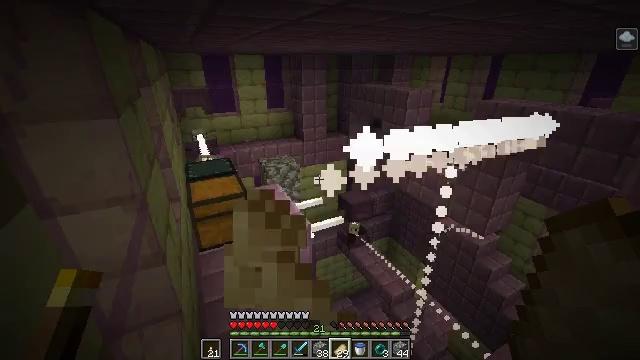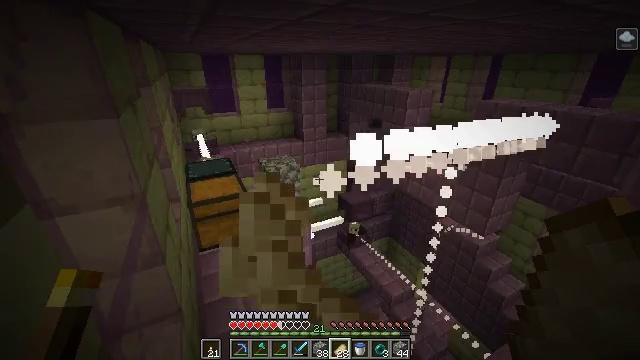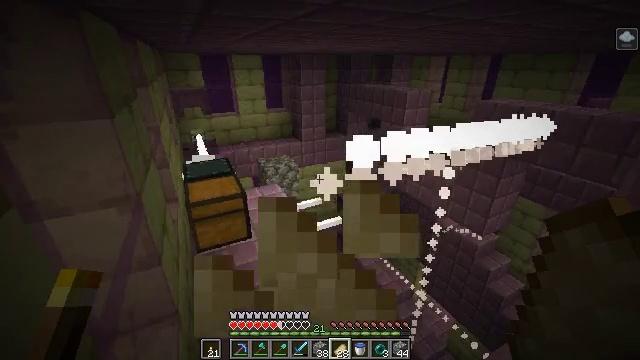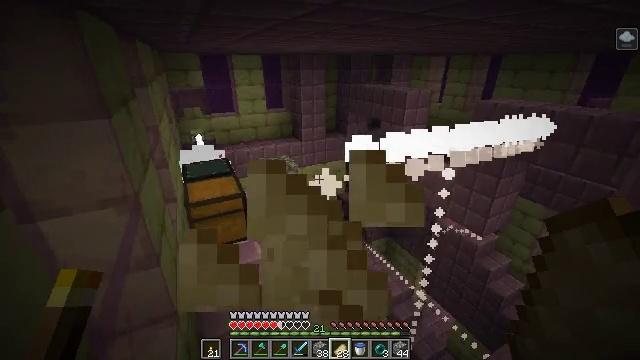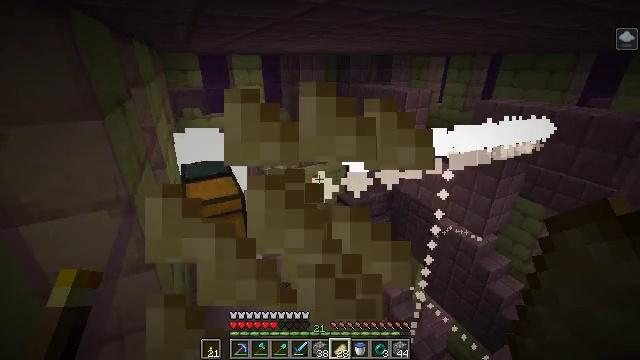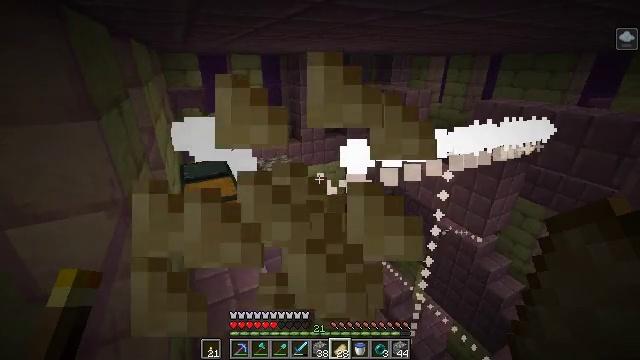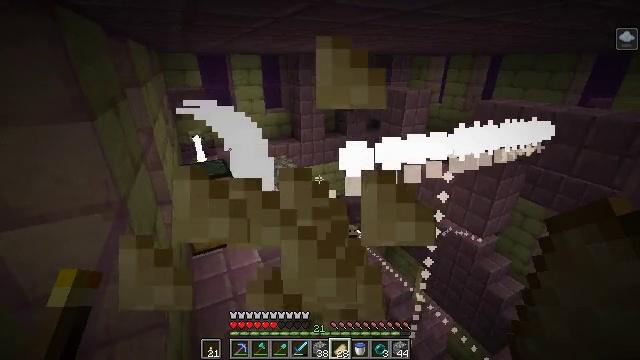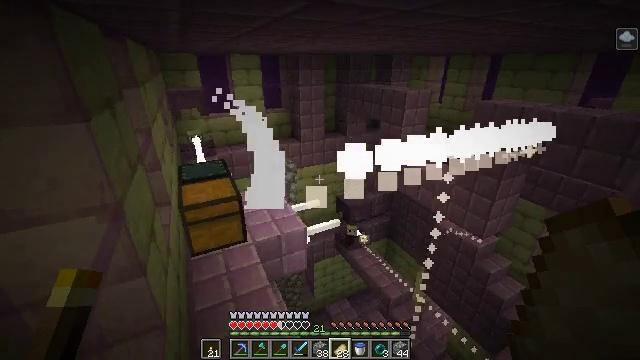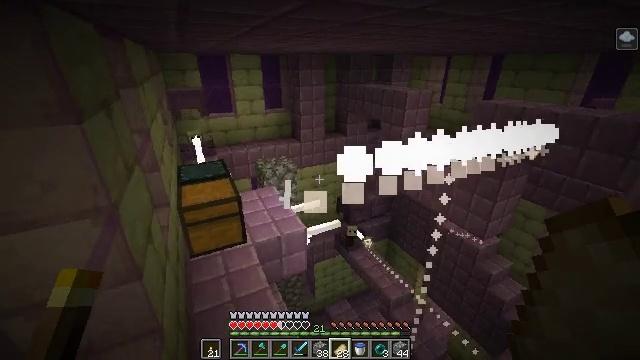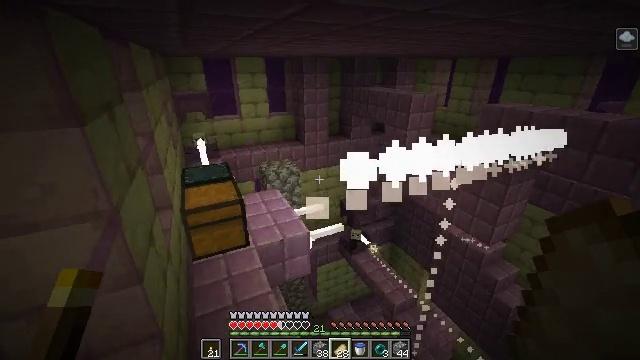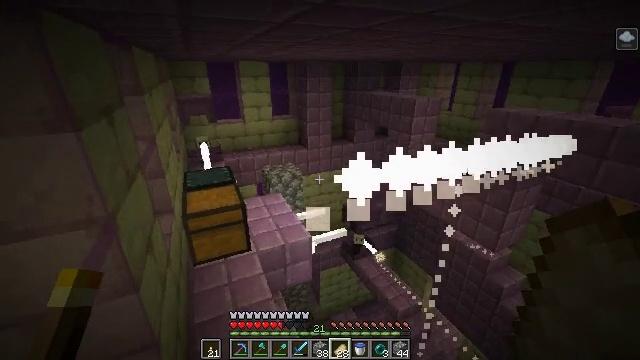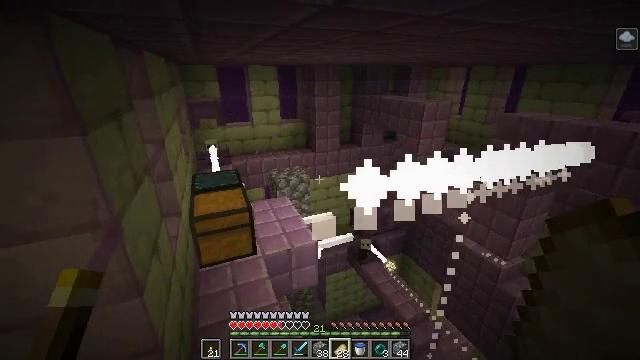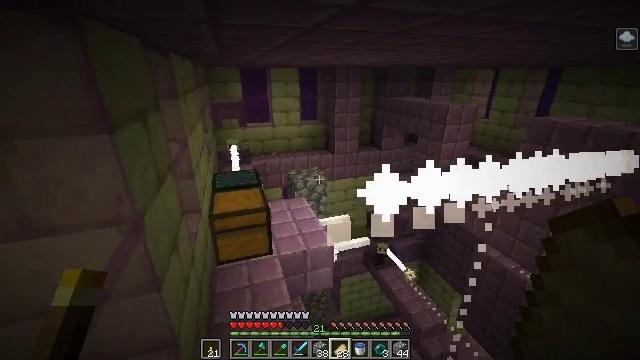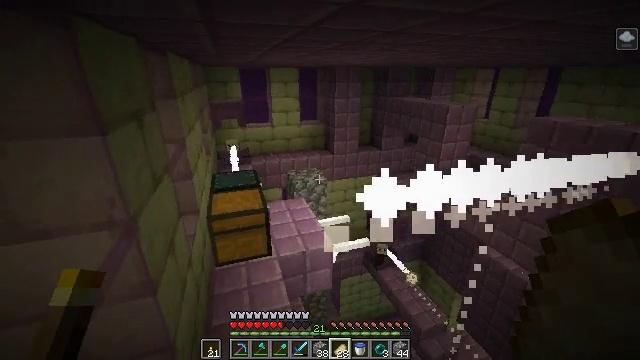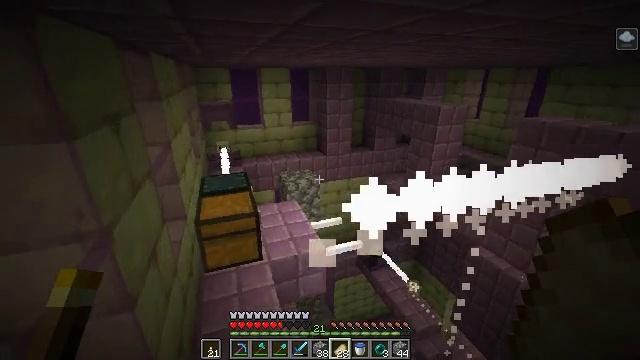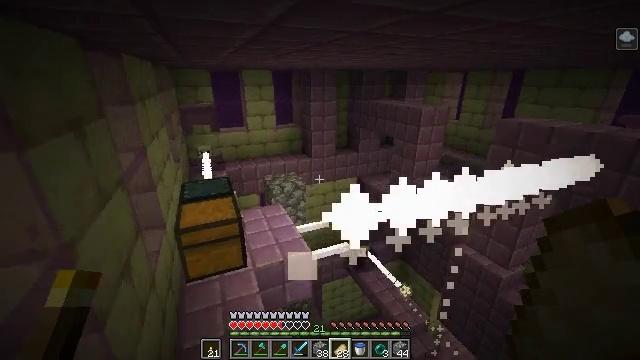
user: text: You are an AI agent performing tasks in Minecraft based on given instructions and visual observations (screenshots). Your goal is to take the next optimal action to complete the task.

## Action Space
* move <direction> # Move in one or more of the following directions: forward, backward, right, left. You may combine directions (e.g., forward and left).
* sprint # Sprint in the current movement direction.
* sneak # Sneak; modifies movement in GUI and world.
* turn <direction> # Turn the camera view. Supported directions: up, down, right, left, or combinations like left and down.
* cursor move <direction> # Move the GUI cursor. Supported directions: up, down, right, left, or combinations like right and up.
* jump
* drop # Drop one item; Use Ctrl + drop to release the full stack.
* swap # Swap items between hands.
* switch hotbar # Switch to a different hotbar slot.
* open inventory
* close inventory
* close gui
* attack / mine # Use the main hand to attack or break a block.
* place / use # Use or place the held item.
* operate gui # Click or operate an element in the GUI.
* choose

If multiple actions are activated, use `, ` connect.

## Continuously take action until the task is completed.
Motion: motion action
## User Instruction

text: Retrieve end stone bricks from the end.
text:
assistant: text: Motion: move forward and move right, use / place
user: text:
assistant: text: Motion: move forward and move right, use / place
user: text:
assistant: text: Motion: move forward, use / place
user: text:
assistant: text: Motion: move forward, use / place
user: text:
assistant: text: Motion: move forward, use / place
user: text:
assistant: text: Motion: move forward, use / place
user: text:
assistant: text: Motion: move forward, use / place
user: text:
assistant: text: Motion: move forward, use / place
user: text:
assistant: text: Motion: move forward, use / place
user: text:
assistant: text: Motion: move forward, use / place
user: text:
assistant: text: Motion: move forward, turn left, use / place
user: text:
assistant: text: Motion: move forward and move right, turn left
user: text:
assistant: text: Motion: move forward and move right
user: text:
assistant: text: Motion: move forward and move right, turn right
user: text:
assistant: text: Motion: move forward and move right, turn right
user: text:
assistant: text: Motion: move forward and move right
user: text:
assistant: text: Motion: move forward and move right, turn left and down
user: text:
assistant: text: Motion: move forward and move right, turn left and down
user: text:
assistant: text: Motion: move forward and move right, turn left
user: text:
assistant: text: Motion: move forward, turn left, switch to hotbar 1
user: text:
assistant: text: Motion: move forward, turn left, switch to hotbar 1
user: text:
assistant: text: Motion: move forward, turn left
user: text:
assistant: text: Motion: move forward, turn left
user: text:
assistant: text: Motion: move forward, turn left and up
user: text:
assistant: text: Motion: move forward, turn left
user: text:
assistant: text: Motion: move forward
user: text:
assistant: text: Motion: move forward and move right, turn right
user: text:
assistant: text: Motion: move forward and move right, turn right
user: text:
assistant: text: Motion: move forward and move right
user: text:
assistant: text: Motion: move forward and move right